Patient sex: M
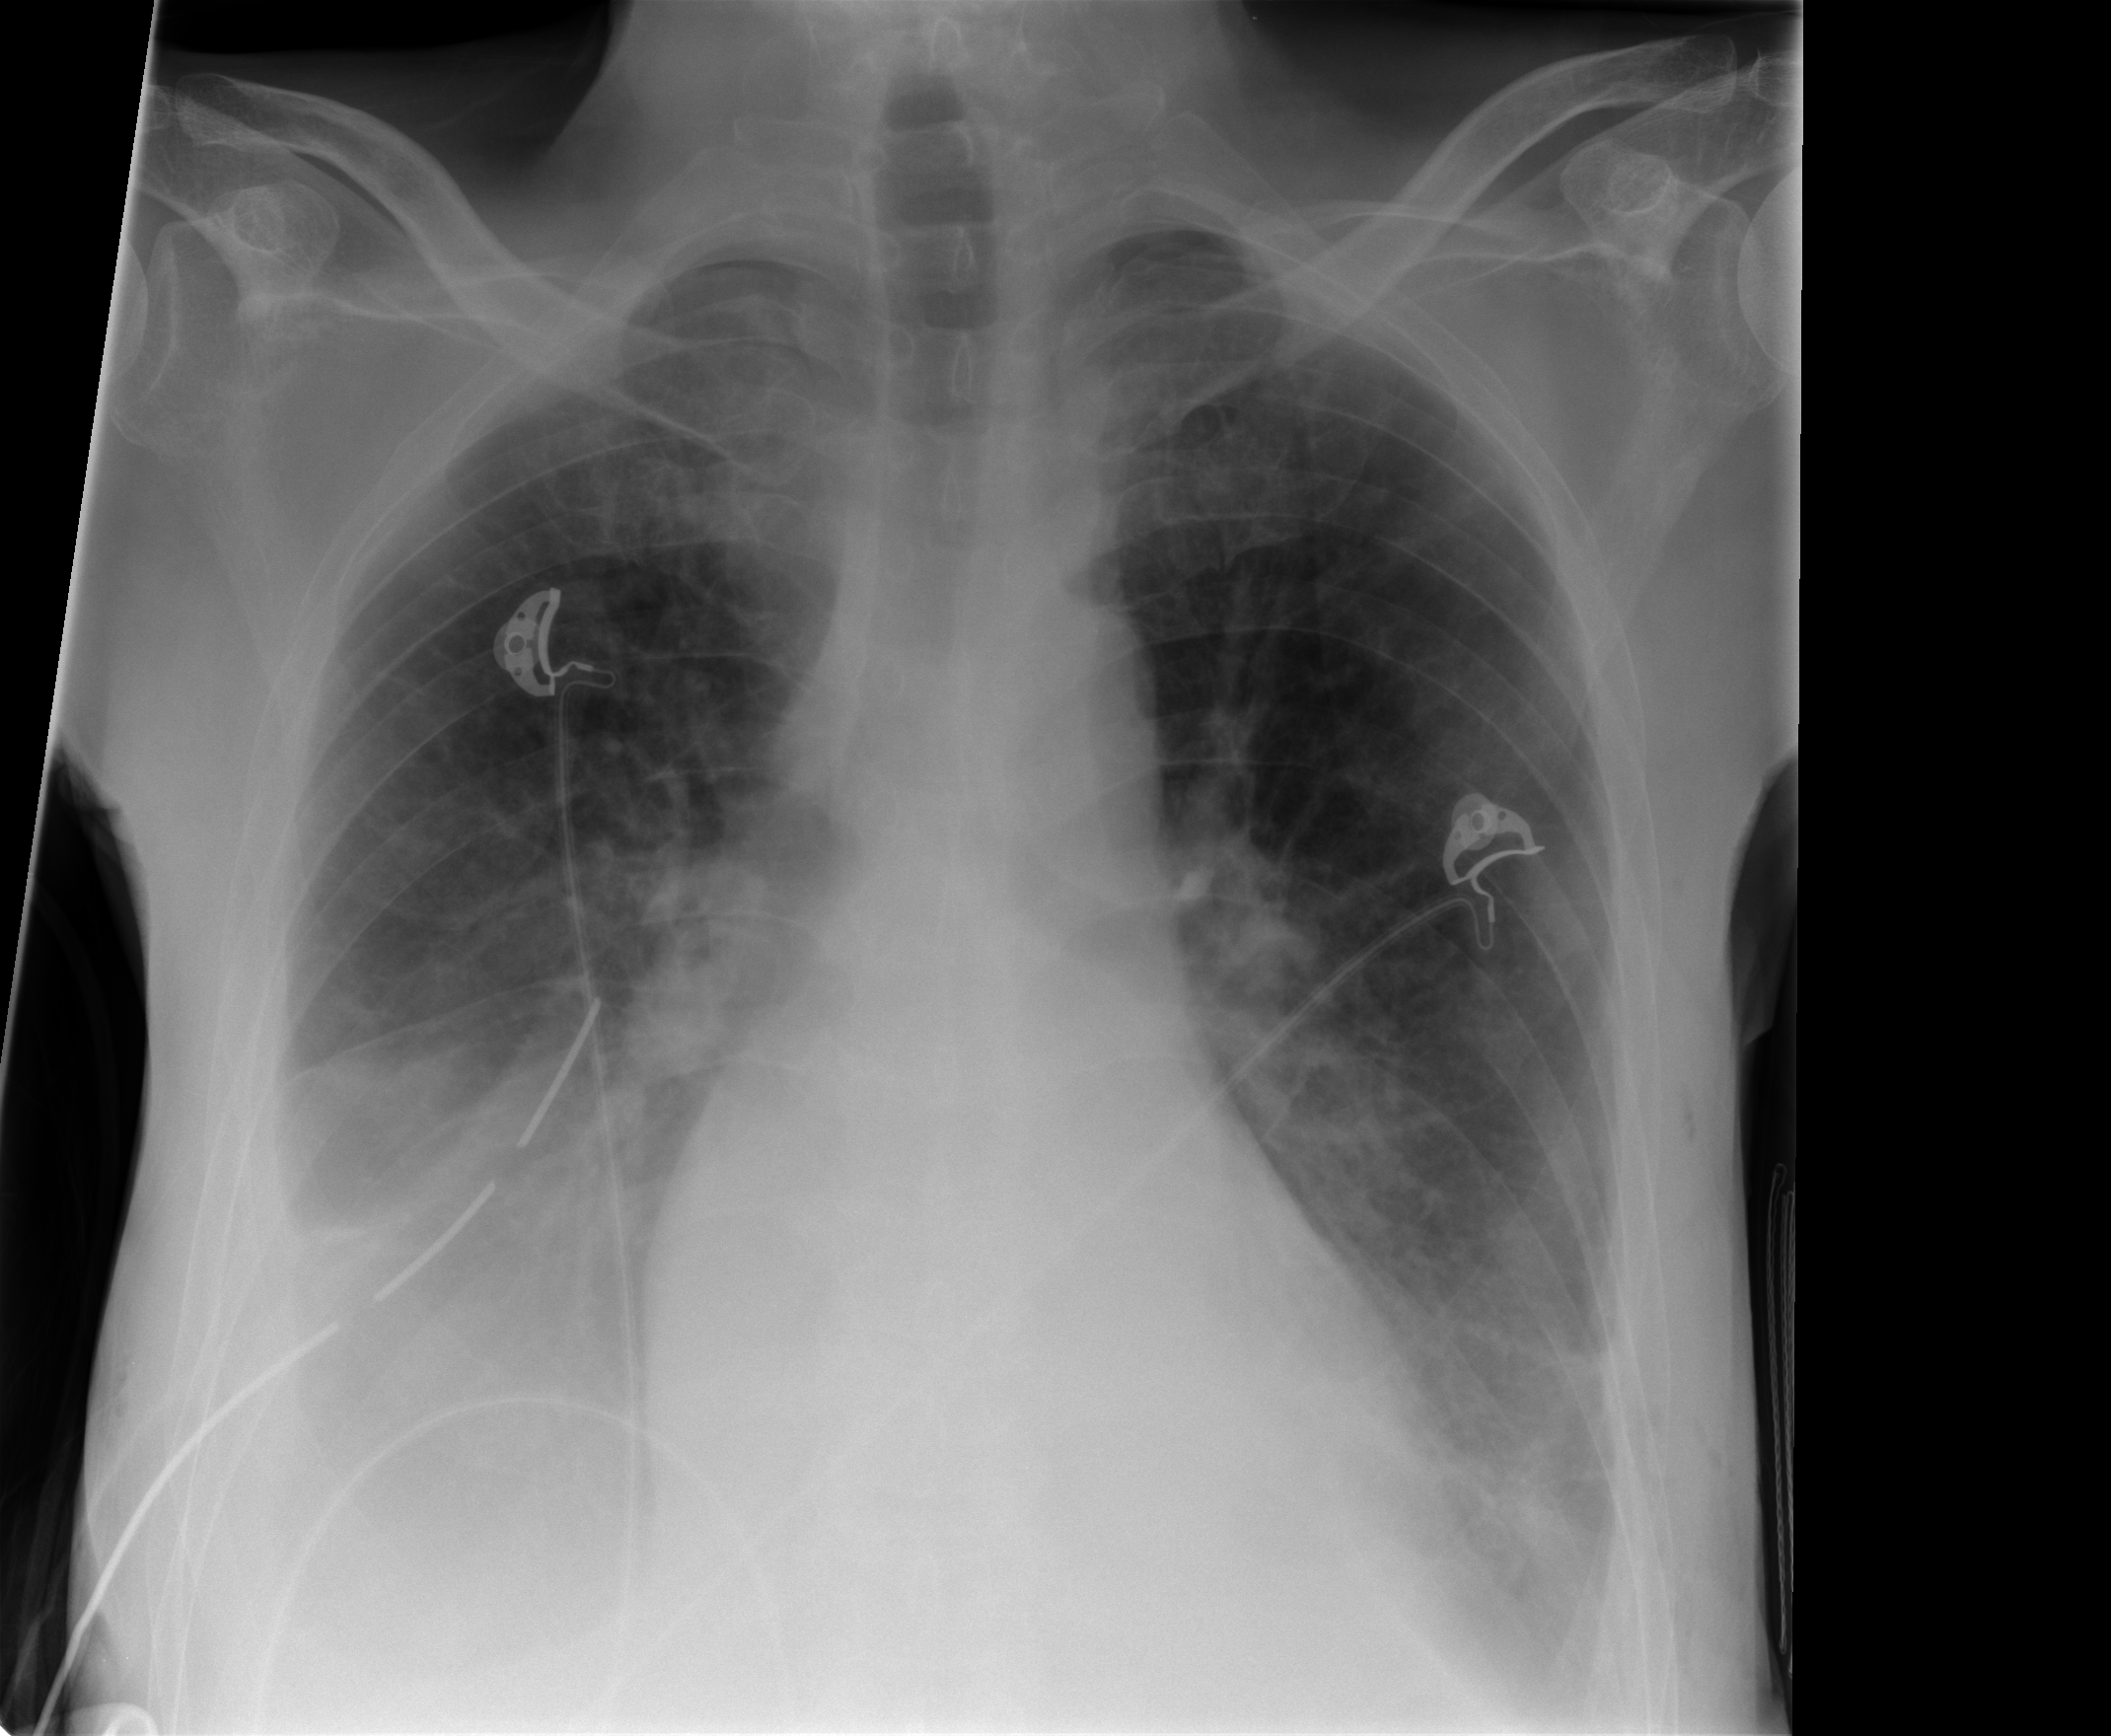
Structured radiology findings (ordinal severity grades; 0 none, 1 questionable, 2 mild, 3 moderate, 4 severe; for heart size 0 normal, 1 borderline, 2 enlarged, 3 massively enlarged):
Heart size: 0
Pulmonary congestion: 2
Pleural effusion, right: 3
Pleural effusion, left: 2
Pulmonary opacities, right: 0
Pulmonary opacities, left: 0
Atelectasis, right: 2
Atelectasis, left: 2